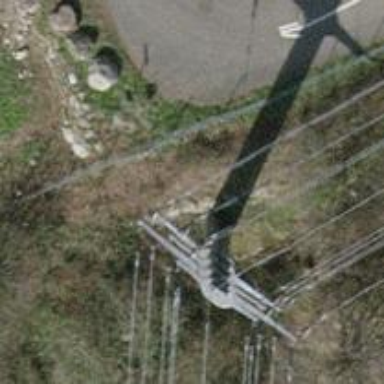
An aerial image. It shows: Towering power structure.